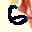
Label: 6